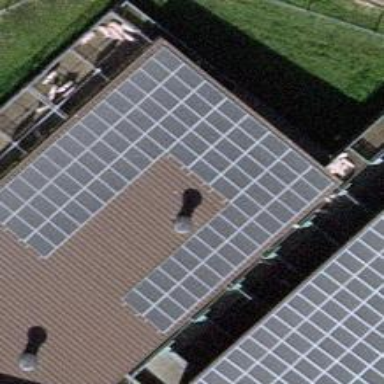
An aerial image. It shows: Solar power generator using photovoltaic panels.